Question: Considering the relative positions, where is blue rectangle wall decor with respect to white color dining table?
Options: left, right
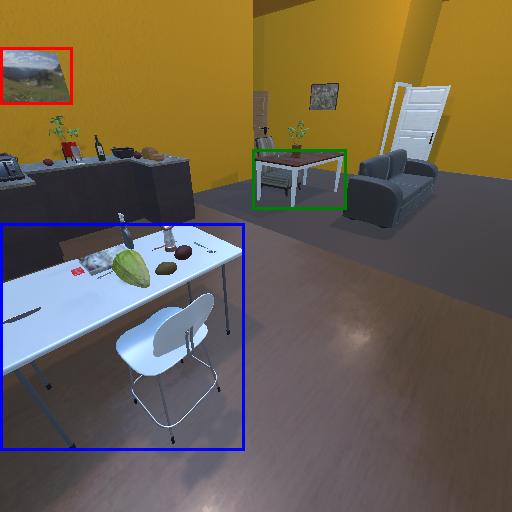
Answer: left